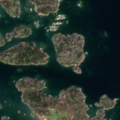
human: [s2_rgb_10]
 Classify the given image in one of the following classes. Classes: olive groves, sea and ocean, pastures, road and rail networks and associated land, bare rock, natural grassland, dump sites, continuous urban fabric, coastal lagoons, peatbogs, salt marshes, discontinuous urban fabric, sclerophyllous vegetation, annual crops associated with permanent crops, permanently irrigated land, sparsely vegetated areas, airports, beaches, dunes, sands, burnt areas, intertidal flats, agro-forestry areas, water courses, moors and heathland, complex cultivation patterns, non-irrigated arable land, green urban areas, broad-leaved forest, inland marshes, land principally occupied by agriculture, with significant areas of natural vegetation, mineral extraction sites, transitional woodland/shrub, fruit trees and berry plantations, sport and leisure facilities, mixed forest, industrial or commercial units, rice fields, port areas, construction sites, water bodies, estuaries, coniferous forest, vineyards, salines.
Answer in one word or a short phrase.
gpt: broad-leaved forest, bare rock, sea and ocean